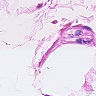
Metastatic tissue present: no